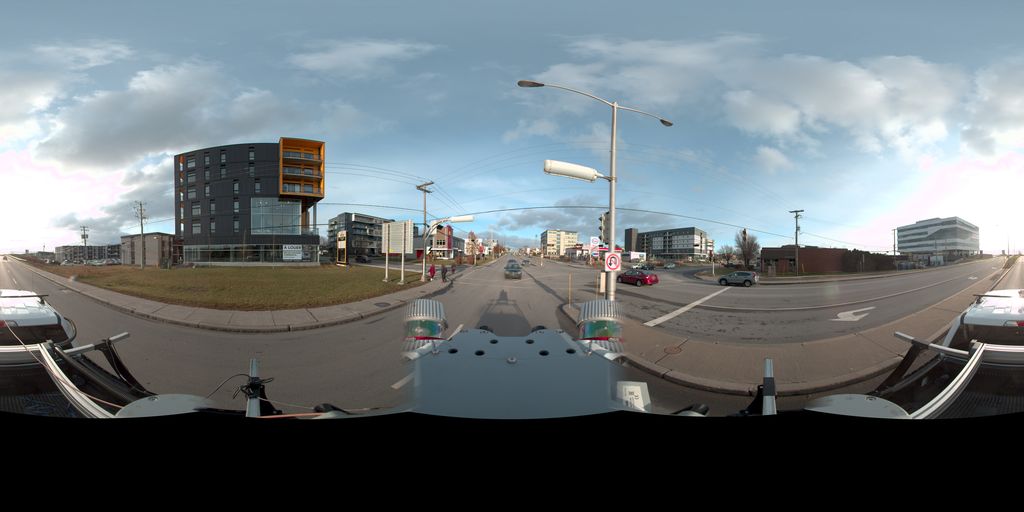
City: quebec_city